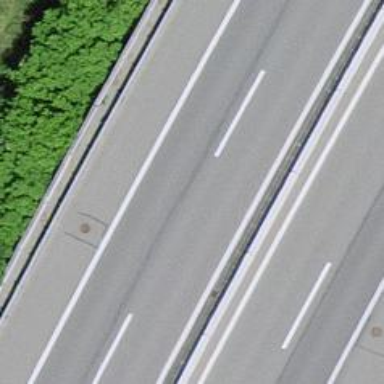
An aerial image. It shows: View of motorway.